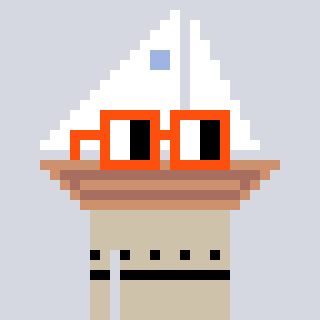
a pixel art character with square orange glasses, a sailboat-shaped head and a bege-colored body on a cool background